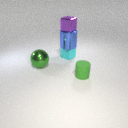
large green metal sphere in front of small cyan metal cube